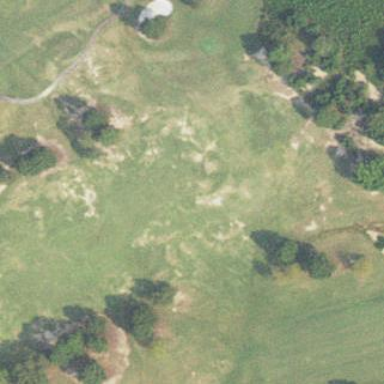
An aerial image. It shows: Golf fairway surrounded by grass.